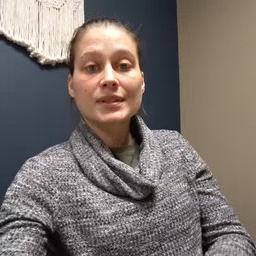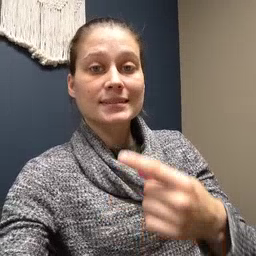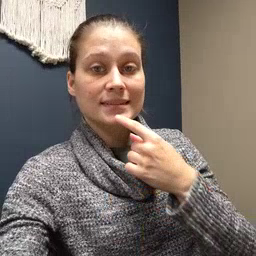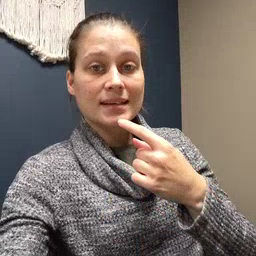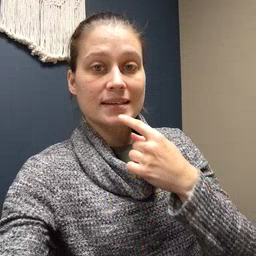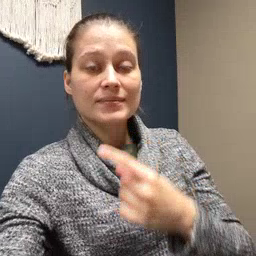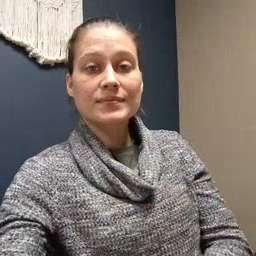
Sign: say